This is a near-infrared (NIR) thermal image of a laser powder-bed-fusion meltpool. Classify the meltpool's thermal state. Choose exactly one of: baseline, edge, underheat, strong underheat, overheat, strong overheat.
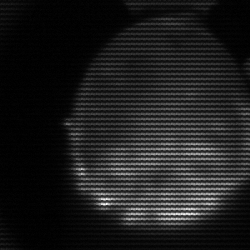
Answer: edge